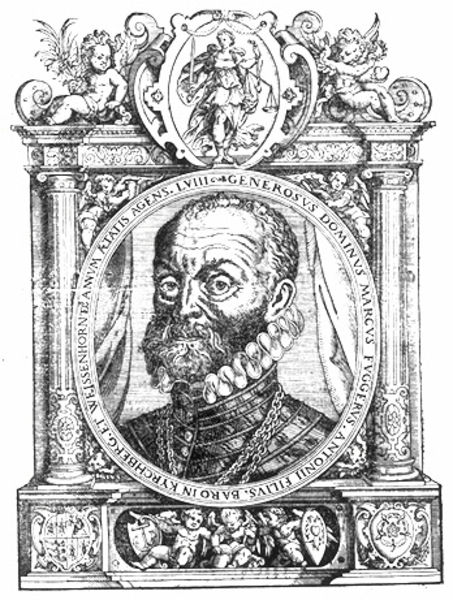
Titel: Bildnis des Freiherrn Markus Fugger
Künstler: Jost Amman
Institution: (Seriendruck)
Schlagwörter: kopf, mann, weiß, blume, frau, grau, haar, mund, nase, ohr, schmuck, schwarz, stirn, säule, säulen, zeichnung, blüte, ornament, alt, bart, architekturrahmen, augen, band, falten, gesicht, kragen, rahmen, sockel, vollbart, bildnis, halskrause, portrait, porträt, vorhang, figur, renaissance, kreis, oval, rund, engel, putto, schrift, kette, grafik, graphik, könig, inschrift, brauen, grimmig, ornamente, rüschen, knöpfe, schild, waage, medaillon, druck, druckgraphik, schnitt, radierung, stich, schwarzweiß, schwert, text, augenringe, stirnfalten, allegorie, krause, ritter, rüstung, portret, wappen, gerechtigkeit, harnisch, voluten, medallion, herz, schnecken, emblem, putten, kupferstich, putti, aufsatz, justitia, justizia, latein, schilde, schwarzwei, fugger, markus, beschlagwerk, logo, amblem, michiel de ruyter